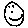
Label: smiley face